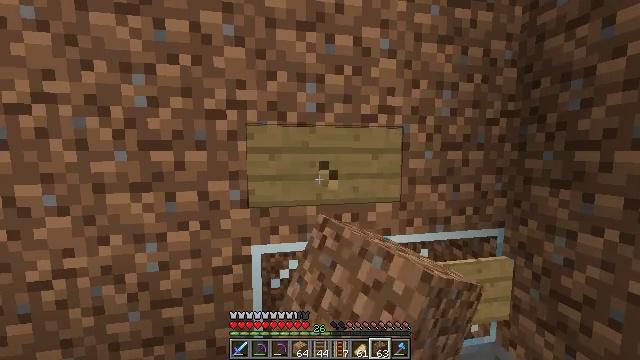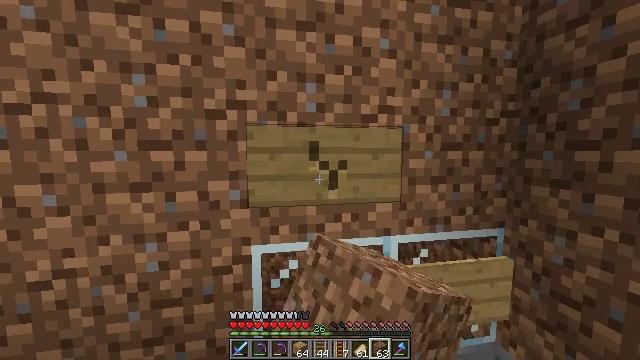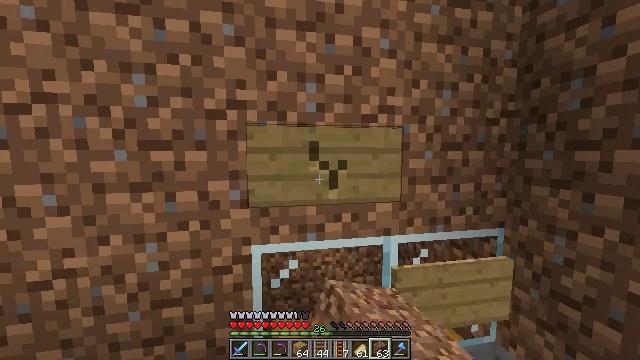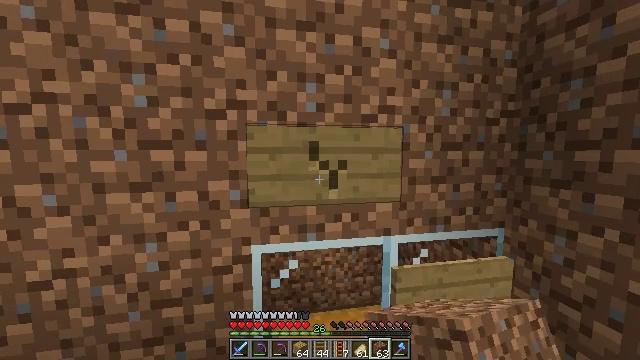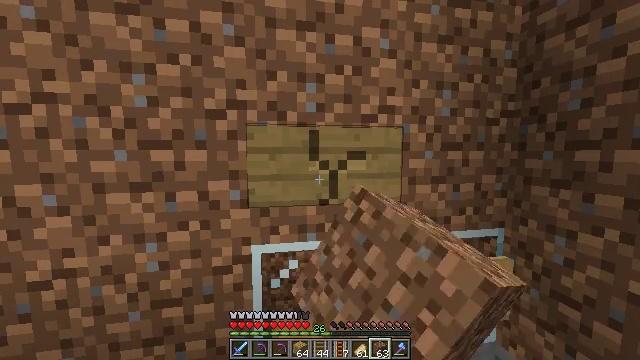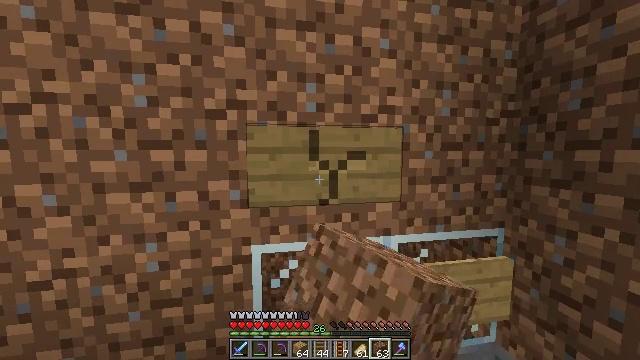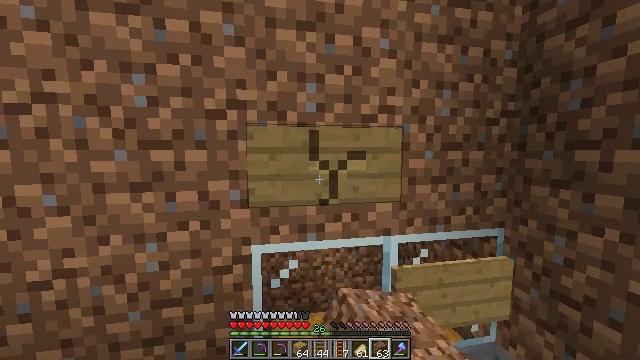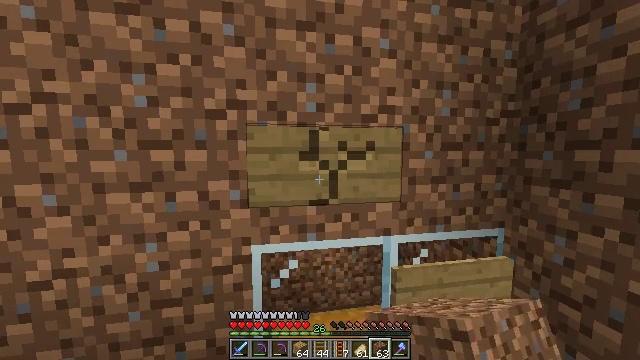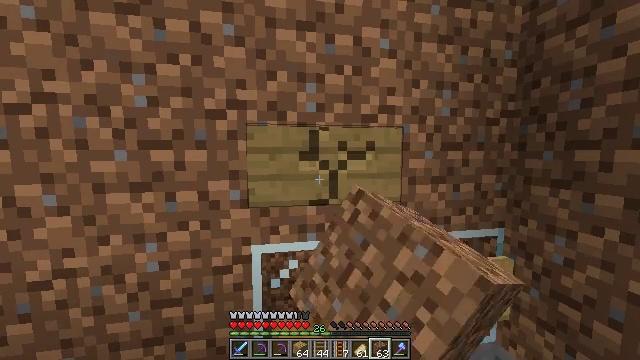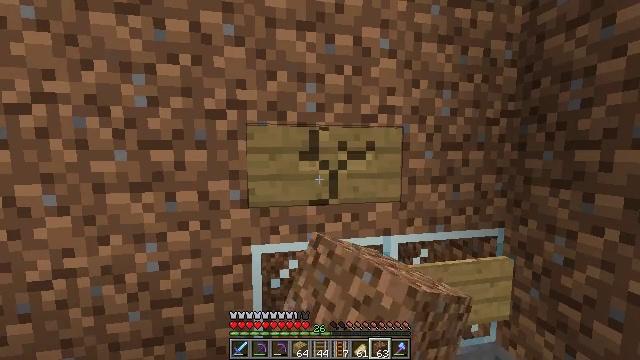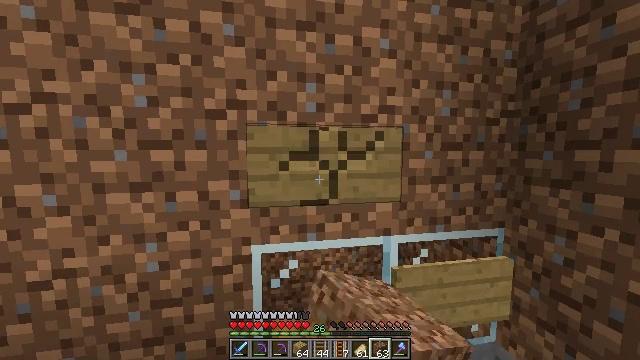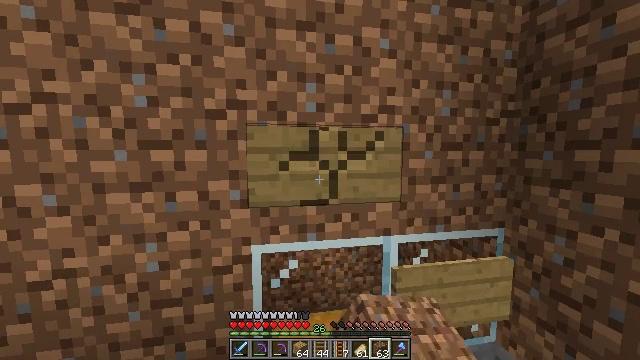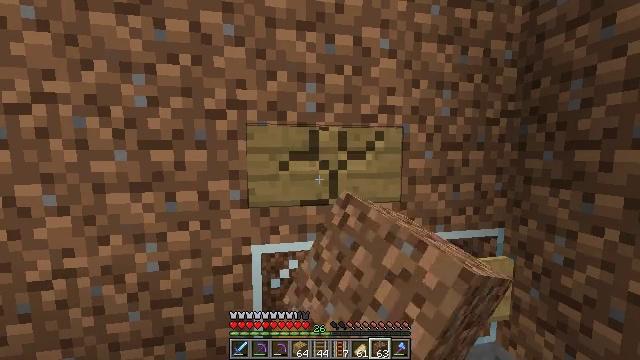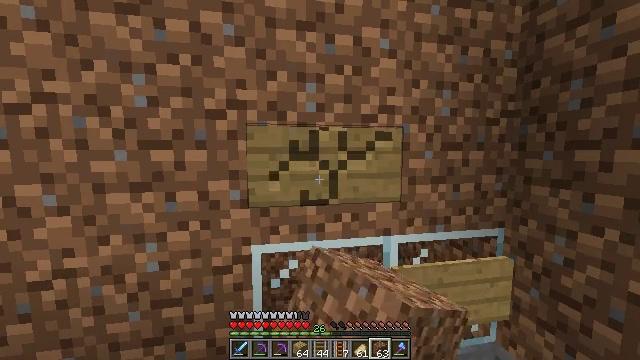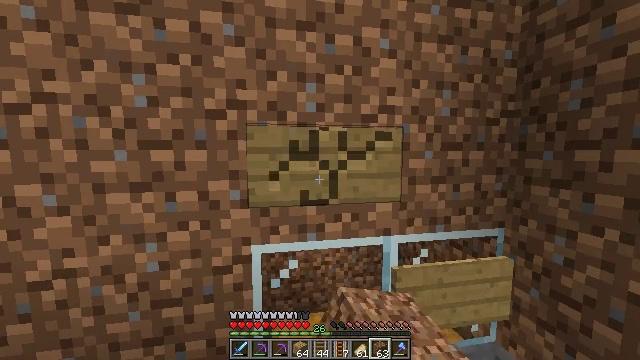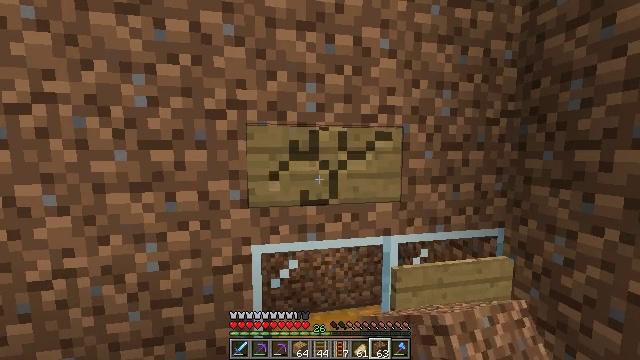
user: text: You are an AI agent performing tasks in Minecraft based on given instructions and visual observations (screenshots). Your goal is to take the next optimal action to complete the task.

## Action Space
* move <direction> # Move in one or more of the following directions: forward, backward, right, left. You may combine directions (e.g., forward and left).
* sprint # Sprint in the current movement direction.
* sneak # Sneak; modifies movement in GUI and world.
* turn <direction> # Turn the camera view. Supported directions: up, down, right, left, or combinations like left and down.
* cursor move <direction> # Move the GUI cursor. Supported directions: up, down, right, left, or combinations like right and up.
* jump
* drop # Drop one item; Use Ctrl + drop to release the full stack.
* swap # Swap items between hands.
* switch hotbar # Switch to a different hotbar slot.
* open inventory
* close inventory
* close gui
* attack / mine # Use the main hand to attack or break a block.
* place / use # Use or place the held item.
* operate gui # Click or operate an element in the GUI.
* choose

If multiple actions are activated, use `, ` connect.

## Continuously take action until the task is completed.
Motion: motion action
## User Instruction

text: Remove the oak wall sign from the wall.
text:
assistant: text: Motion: attack / mine
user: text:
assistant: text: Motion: attack / mine
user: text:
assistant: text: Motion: attack / mine
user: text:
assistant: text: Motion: attack / mine
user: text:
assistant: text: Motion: attack / mine
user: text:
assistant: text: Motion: attack / mine
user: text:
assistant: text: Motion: attack / mine
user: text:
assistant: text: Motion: attack / mine
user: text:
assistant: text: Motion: attack / mine
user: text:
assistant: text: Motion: attack / mine
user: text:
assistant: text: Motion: attack / mine
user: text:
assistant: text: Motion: attack / mine
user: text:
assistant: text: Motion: attack / mine
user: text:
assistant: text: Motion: attack / mine
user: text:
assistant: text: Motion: attack / mine
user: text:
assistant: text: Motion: attack / mine
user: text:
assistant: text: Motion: attack / mine
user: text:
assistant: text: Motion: attack / mine
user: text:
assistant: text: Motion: attack / mine
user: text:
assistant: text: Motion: attack / mine
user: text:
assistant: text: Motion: attack / mine
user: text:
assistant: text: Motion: attack / mine
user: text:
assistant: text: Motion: attack / mine
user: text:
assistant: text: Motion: attack / mine
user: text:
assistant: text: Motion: attack / mine
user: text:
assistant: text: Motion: attack / mine
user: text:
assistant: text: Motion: attack / mine
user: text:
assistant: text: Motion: attack / mine
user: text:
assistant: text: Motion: attack / mine
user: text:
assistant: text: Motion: attack / mine